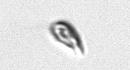
Label: Cryptophyta